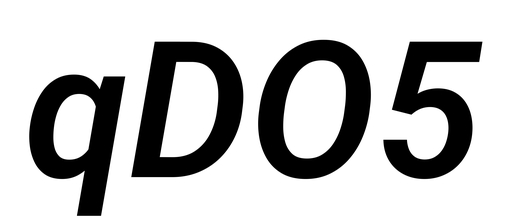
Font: Roboto-Italic_SemiBold_Italic